Aerial crown-view tile of a tropical tree (Barro Colorado Island, Panama), acquired 20241014:
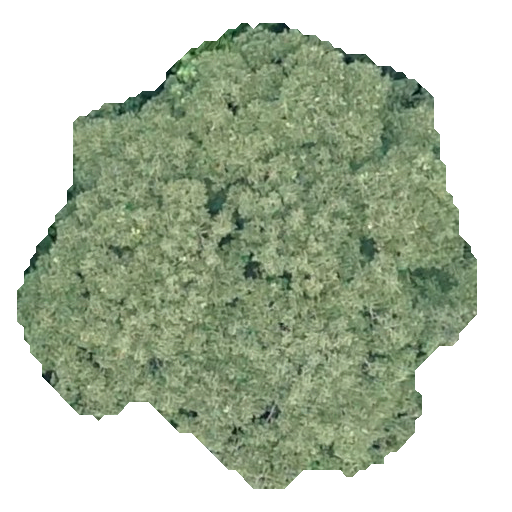
Species: Dipteryx oleifera
GBIF accepted scientific name: Dipteryx oleifera
Crown area: 231.759 m²